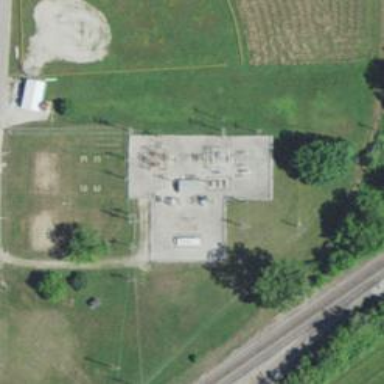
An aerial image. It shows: Distribution substation surrounded by fence.